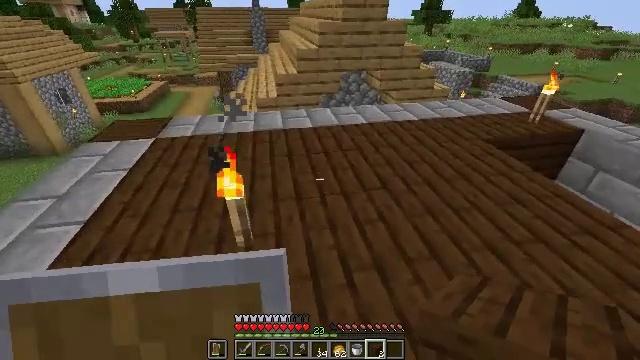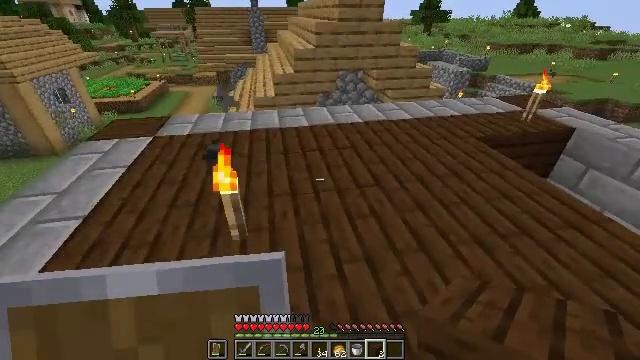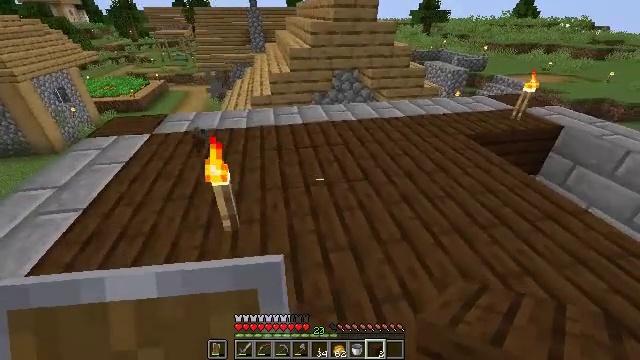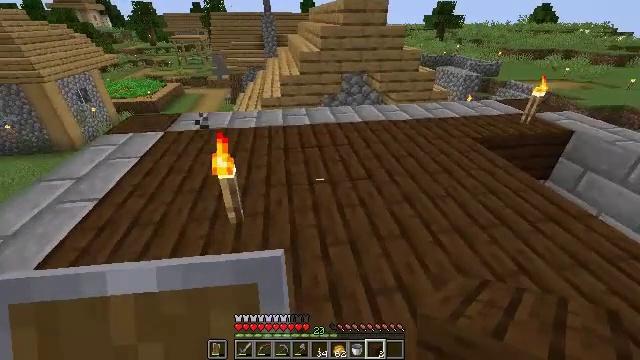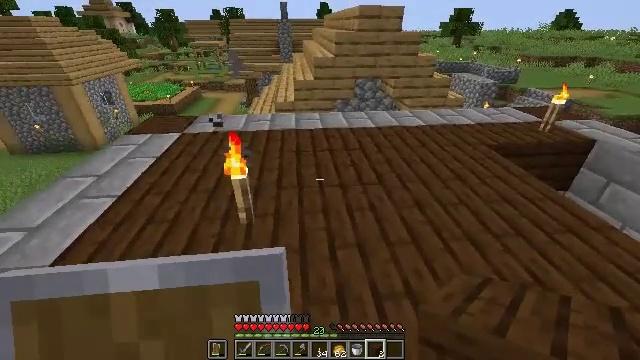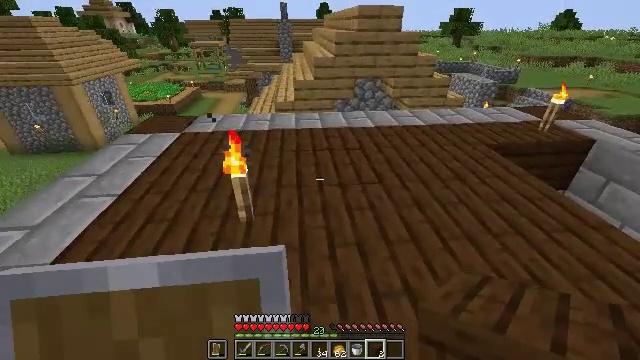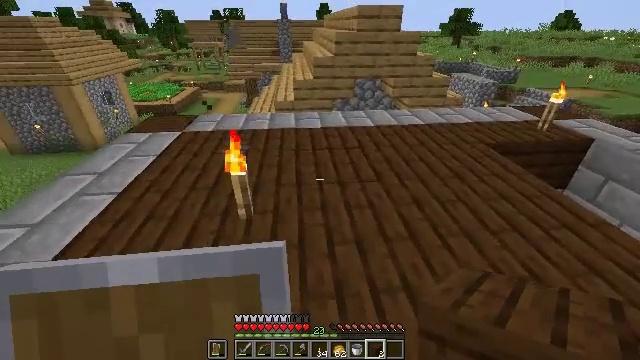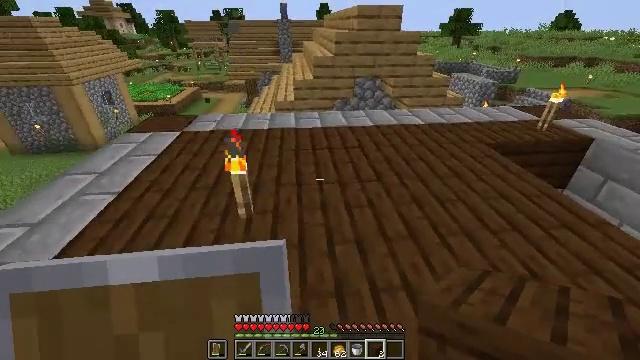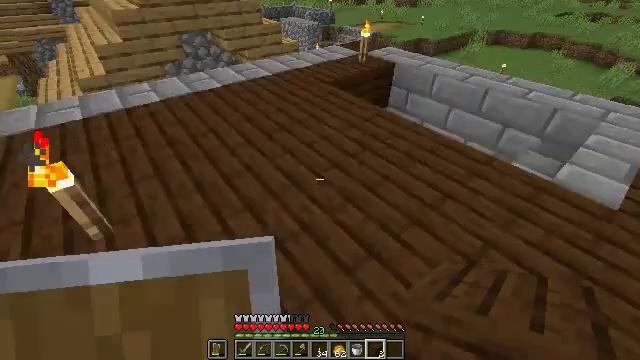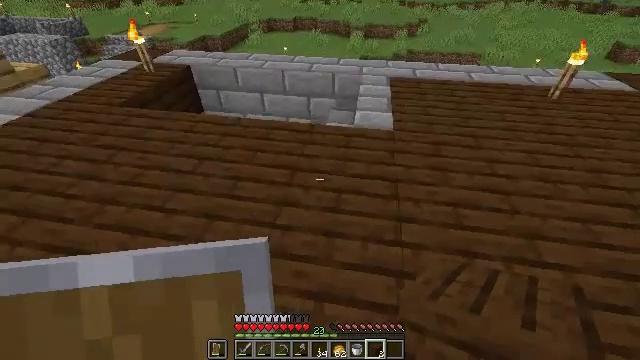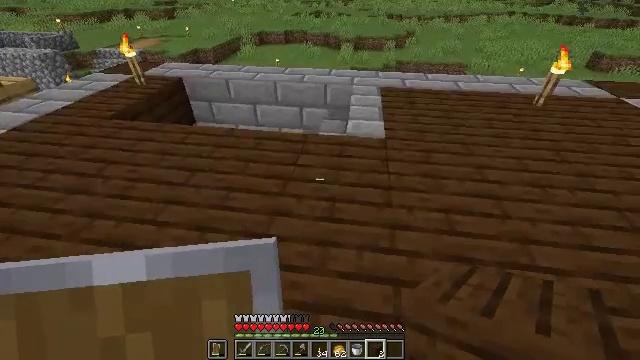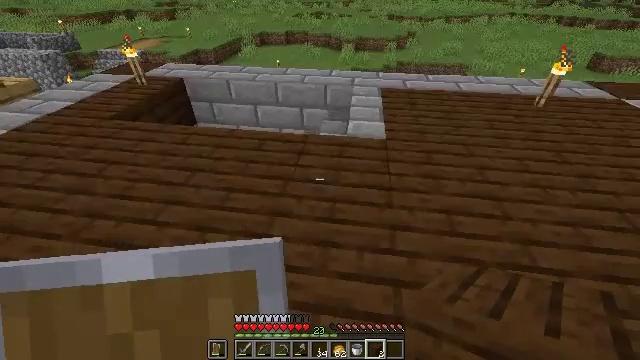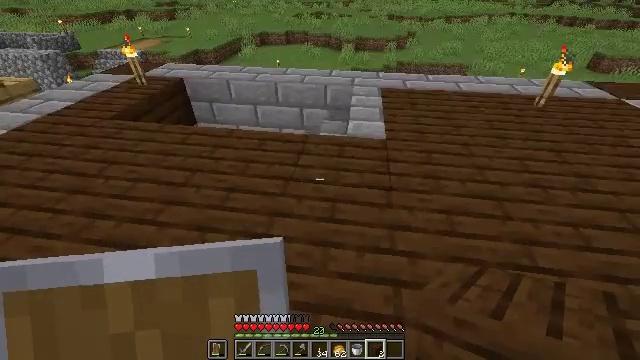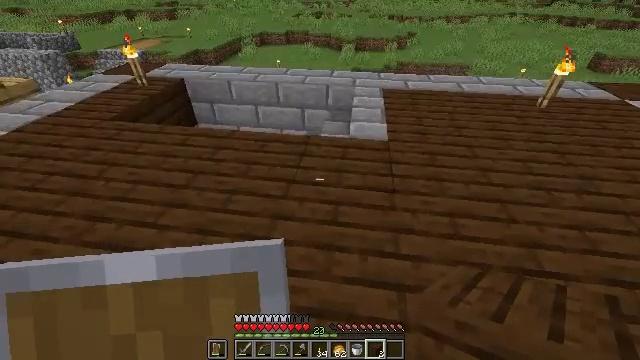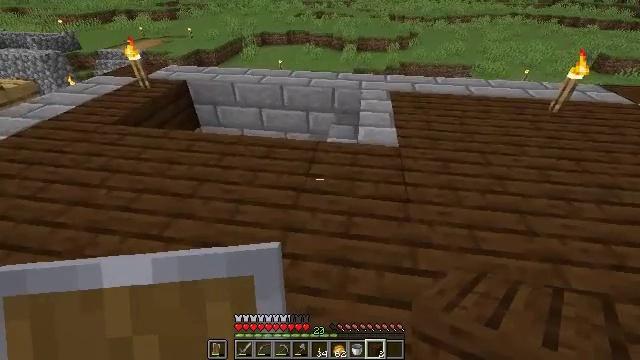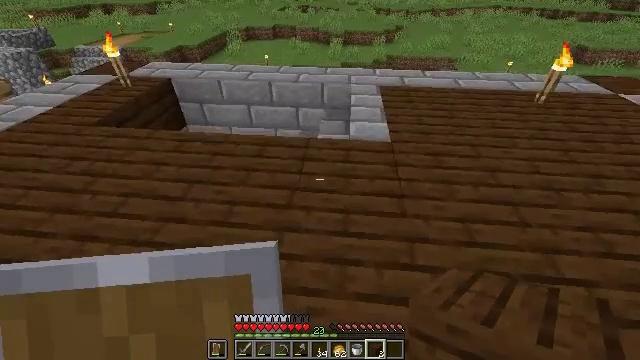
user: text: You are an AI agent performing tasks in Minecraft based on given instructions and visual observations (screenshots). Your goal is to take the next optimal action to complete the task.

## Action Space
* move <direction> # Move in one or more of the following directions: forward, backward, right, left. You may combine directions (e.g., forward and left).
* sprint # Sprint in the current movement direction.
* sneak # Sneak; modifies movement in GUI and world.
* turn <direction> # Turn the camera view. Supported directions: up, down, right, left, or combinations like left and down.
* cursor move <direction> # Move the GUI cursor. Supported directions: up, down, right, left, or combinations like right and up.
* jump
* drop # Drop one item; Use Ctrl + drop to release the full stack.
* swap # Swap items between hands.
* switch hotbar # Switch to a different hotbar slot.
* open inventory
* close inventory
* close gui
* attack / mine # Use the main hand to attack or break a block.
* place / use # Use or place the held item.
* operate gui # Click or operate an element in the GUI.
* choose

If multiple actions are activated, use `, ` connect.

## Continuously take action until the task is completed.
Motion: motion action
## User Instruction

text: Collect the light gray bed.
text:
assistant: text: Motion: move back and move right
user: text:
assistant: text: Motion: no_op
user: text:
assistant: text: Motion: turn left
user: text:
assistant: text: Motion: turn left and up
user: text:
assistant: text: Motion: no_op
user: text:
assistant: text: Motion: no_op
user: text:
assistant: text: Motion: no_op
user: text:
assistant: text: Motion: turn right and down
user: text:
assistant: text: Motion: turn right
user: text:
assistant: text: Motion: turn right and up
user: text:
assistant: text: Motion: no_op
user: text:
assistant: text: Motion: no_op
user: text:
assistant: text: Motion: move forward and move left
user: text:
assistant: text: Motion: move forward and move left
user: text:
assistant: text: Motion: move forward and move left, turn right and down
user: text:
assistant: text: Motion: move forward
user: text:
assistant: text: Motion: move forward
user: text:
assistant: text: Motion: move forward
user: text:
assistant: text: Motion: move forward
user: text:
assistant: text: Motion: move forward and move right
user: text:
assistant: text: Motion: move forward and move right, turn right
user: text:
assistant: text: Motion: move forward and move right, turn right and down
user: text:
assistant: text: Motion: move forward and move right, turn right
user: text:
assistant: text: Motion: move forward and move right, turn right and down
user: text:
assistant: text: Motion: move forward and move right, turn right and up
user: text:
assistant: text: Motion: move forward, turn right and up
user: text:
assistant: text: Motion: move forward, turn left and up
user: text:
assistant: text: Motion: move forward, turn left and down
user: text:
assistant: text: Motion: move forward, turn left and down
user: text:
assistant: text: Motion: move forward, turn left and down